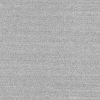
Atmospheric dust classification: dusty